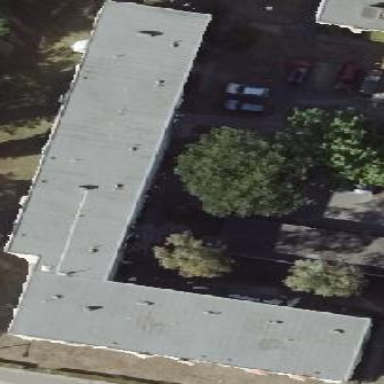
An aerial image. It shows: Apartment building with flat roof.